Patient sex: M
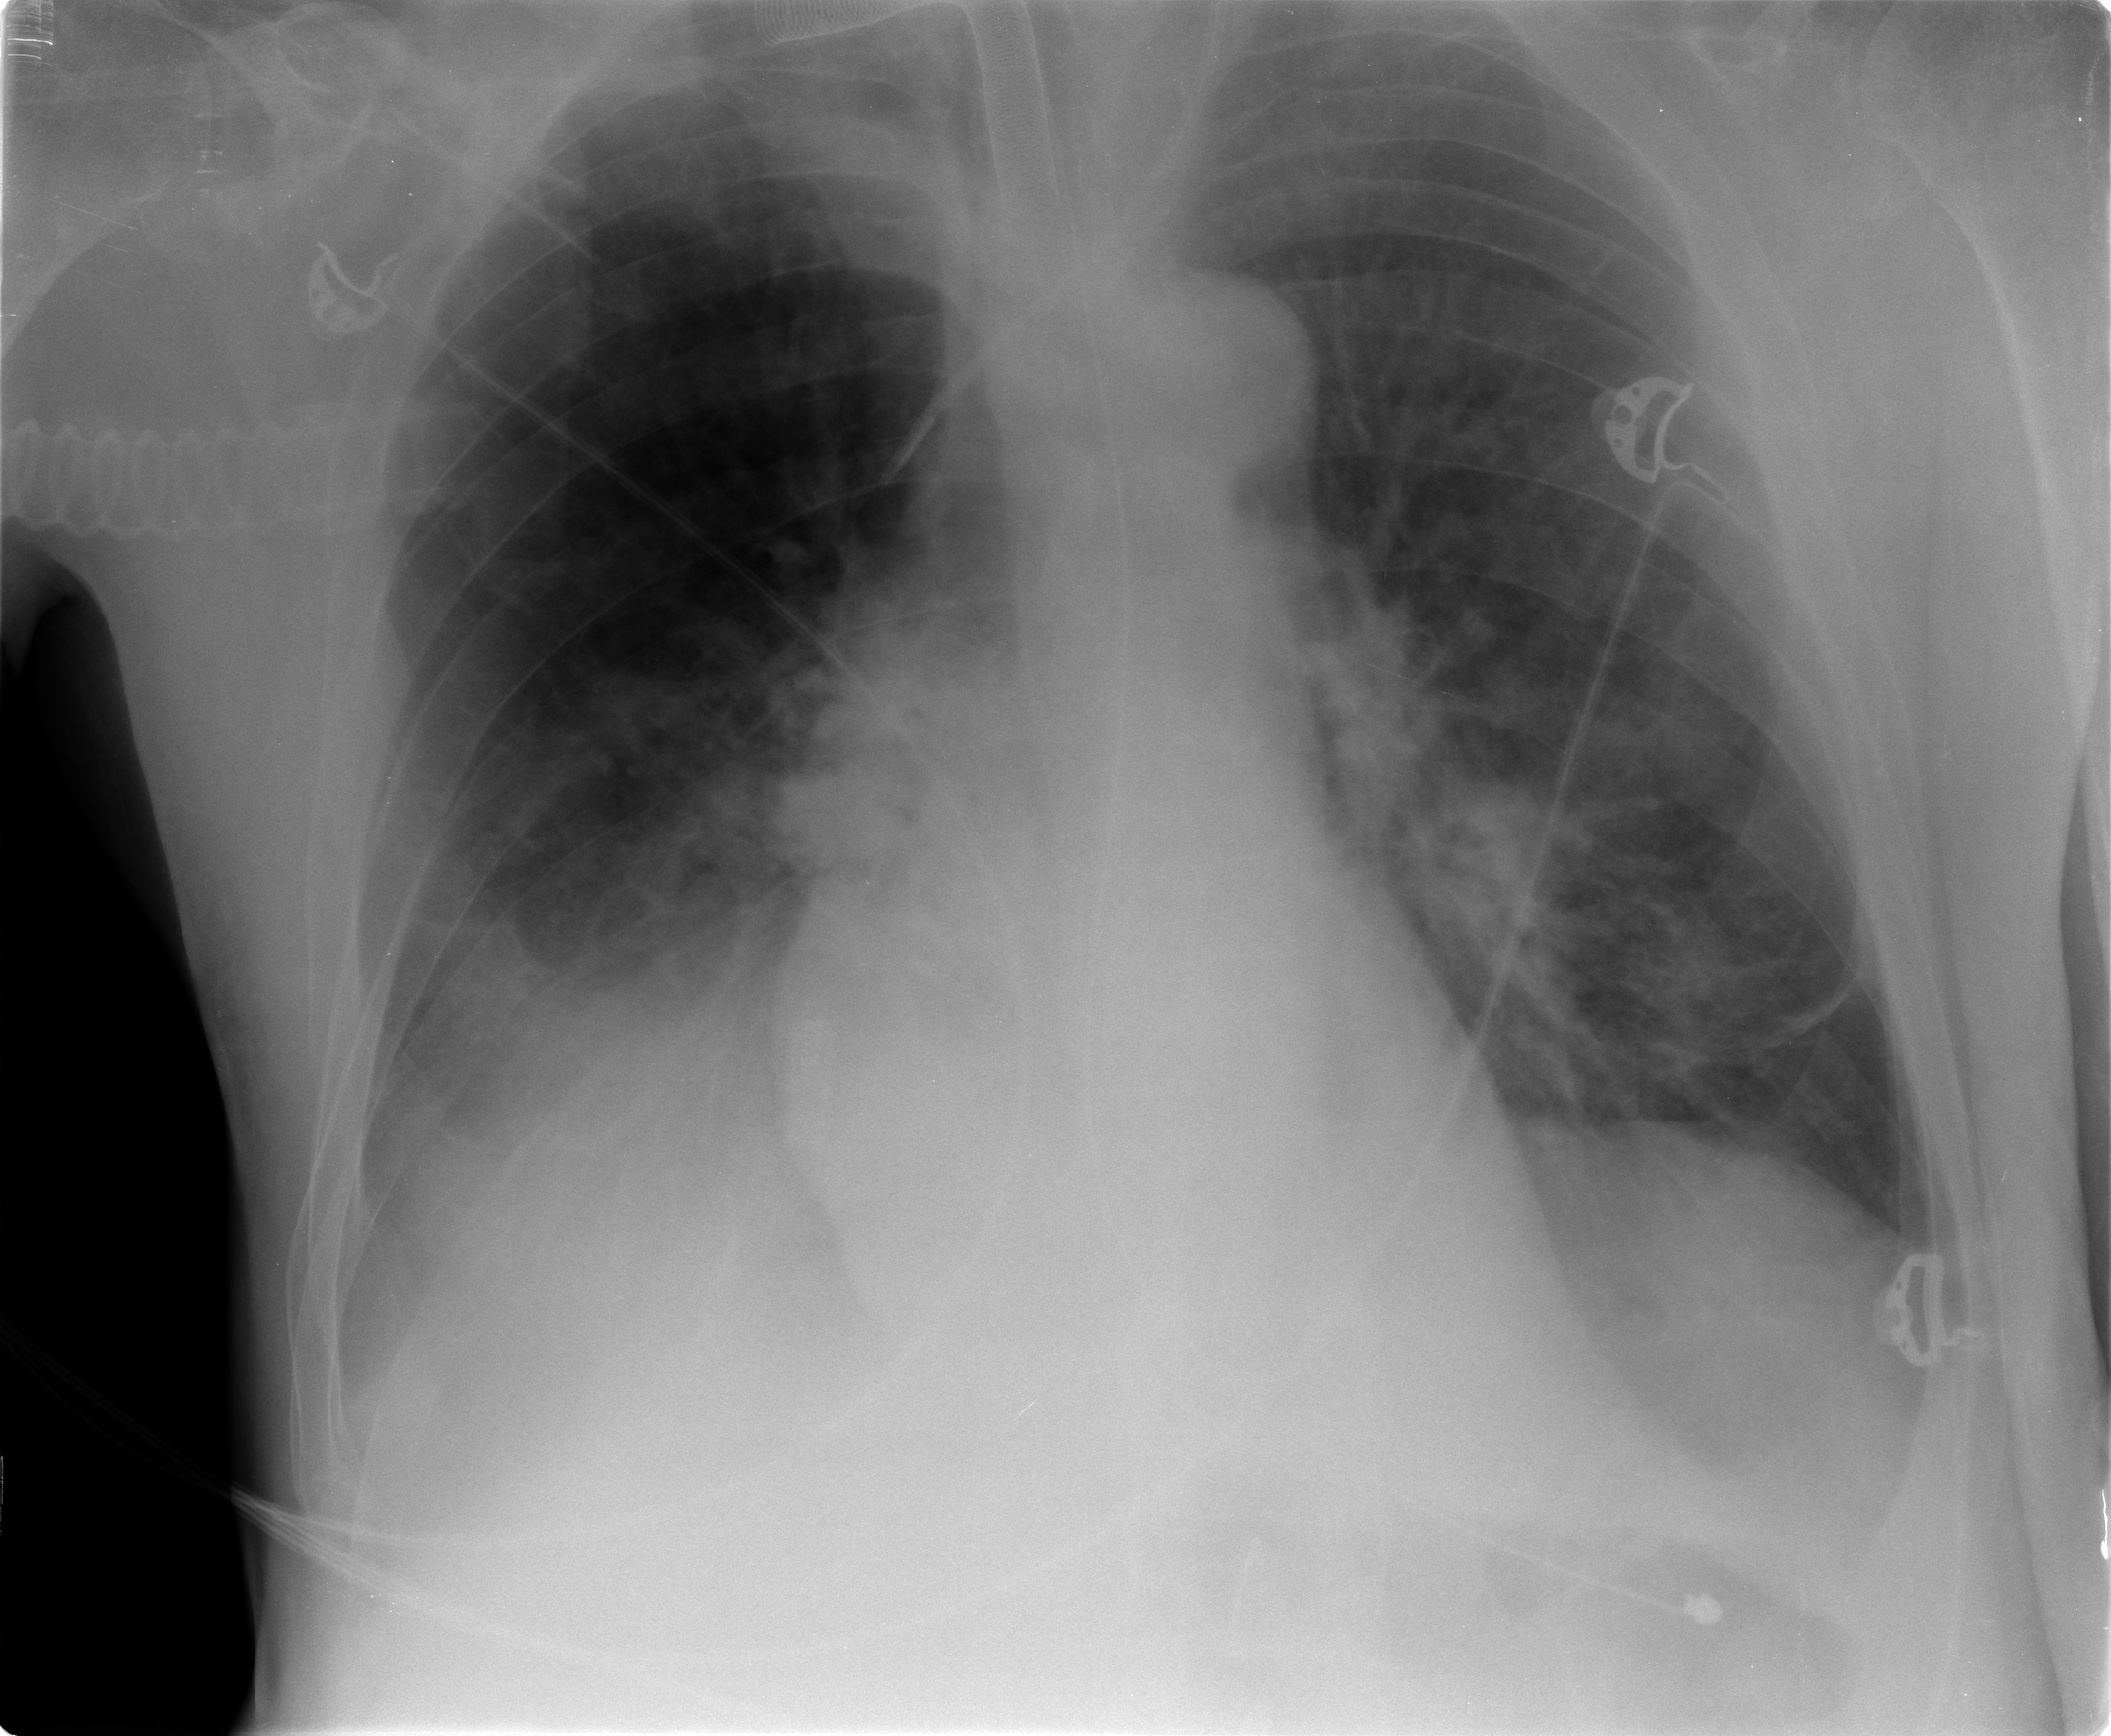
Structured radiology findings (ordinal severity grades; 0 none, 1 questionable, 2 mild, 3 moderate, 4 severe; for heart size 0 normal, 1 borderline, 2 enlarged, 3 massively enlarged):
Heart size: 0
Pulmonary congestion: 2
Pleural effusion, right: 1
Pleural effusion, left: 1
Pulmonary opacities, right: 2
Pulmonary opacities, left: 2
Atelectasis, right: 2
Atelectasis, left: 2